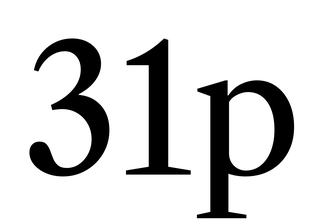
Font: LibreCaslonText_Regular